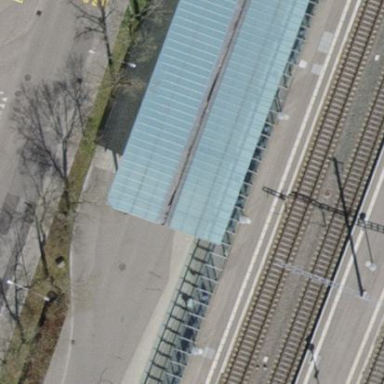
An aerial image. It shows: Shelter for public transport located on roof of building.